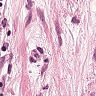
Metastatic tissue present: yes